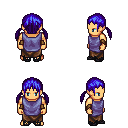
a pixel art fantasy rpg character, male body template, human, tanned skin, chain tabard jacket, robe skirt, blue twin-tailed hairstyle, leather bracers, ghillies, four views (front, back, left, right), 2x2 character sprite sheet, small pixel art, hard edges, no anti-aliasing